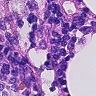
Metastatic tissue present: no